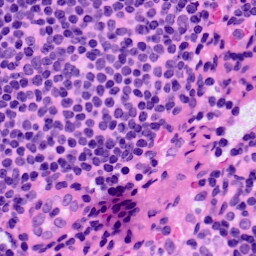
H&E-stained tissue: LymphNode